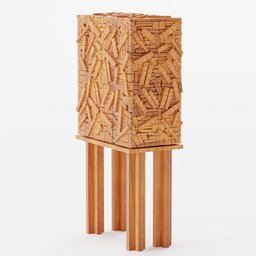
Label: furniture